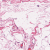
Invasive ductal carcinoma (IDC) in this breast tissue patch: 0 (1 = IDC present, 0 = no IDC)